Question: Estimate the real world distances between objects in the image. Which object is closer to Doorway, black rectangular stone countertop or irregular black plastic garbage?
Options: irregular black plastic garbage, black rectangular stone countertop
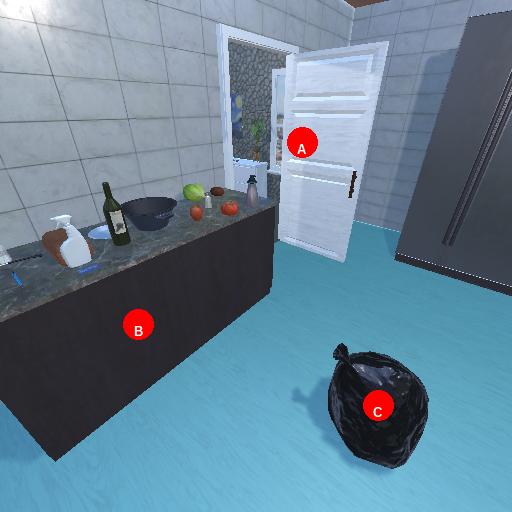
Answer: irregular black plastic garbage